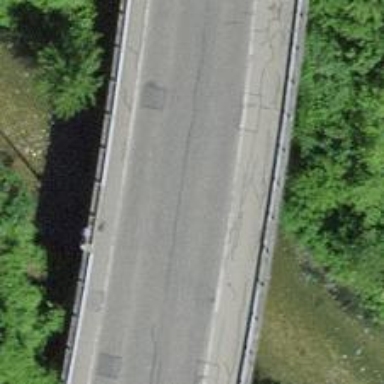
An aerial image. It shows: Trunk link highway bridge.